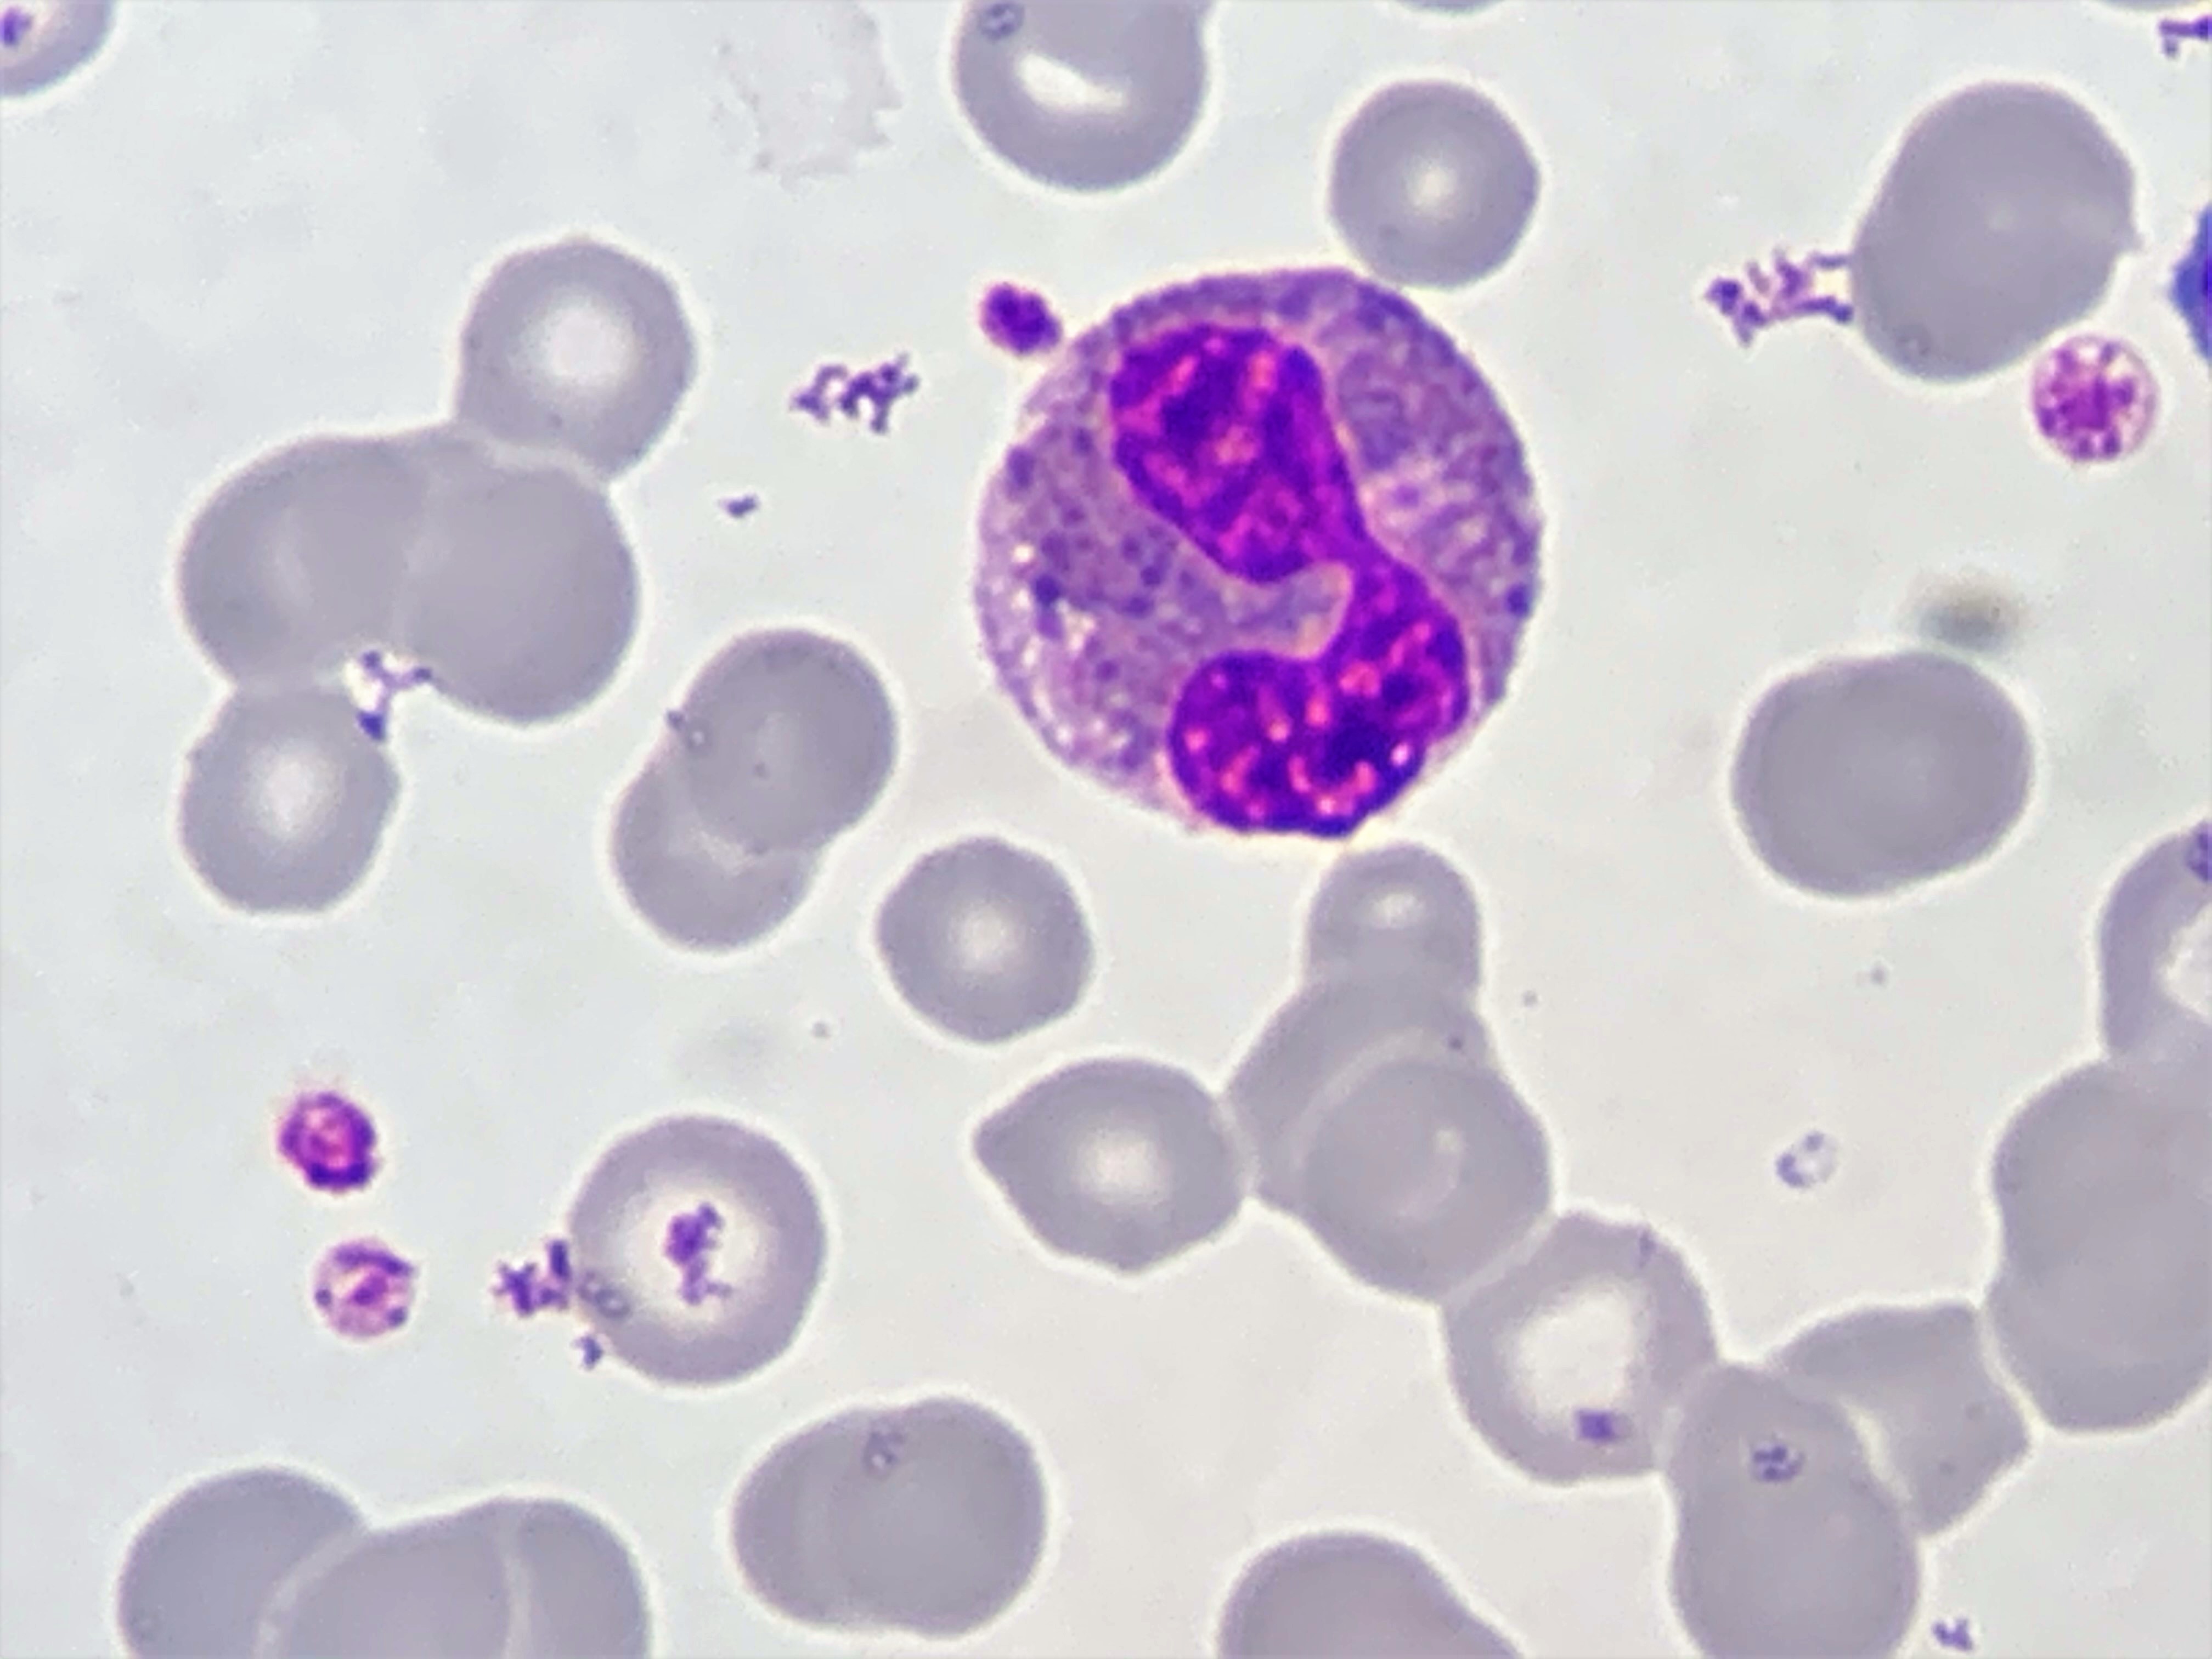
Cell type: EOSINOPHILS